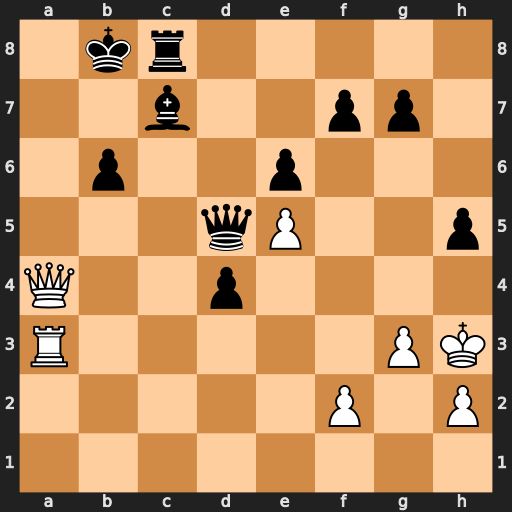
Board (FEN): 1kr5/2b2pp1/1p2p3/3qP2p/Q2p4/R5PK/5P1P/8
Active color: w
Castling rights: -
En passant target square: -
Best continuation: Qa7#